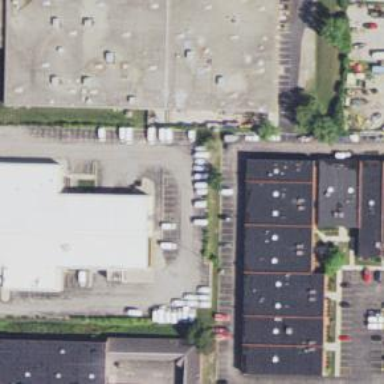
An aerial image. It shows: Industrial building serving as post depot.